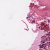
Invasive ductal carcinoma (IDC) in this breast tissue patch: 0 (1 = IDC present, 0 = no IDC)